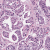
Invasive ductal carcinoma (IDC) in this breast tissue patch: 1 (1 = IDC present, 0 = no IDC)